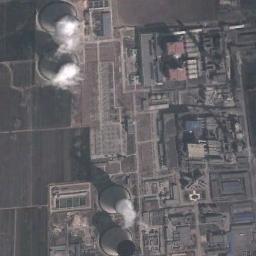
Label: thermal_power_station